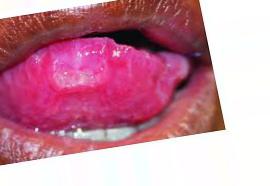
Condition: Mouth Ulcer